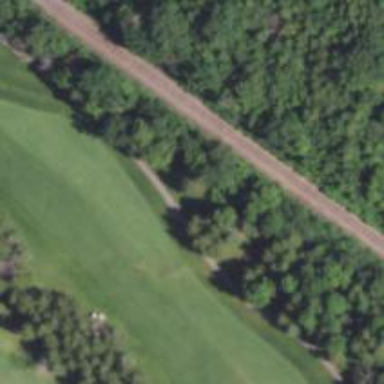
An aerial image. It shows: View of golf hole.